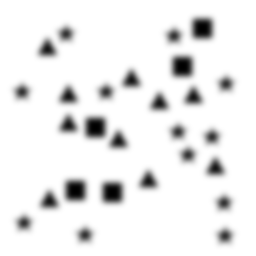
Squares: 5
Triangles: 10
Stars: 12
Total shapes: 27